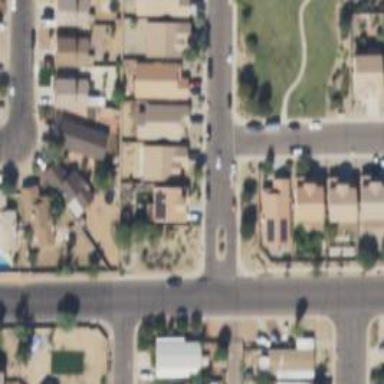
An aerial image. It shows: Residential road with asphalt surface and sidewalk on the left.